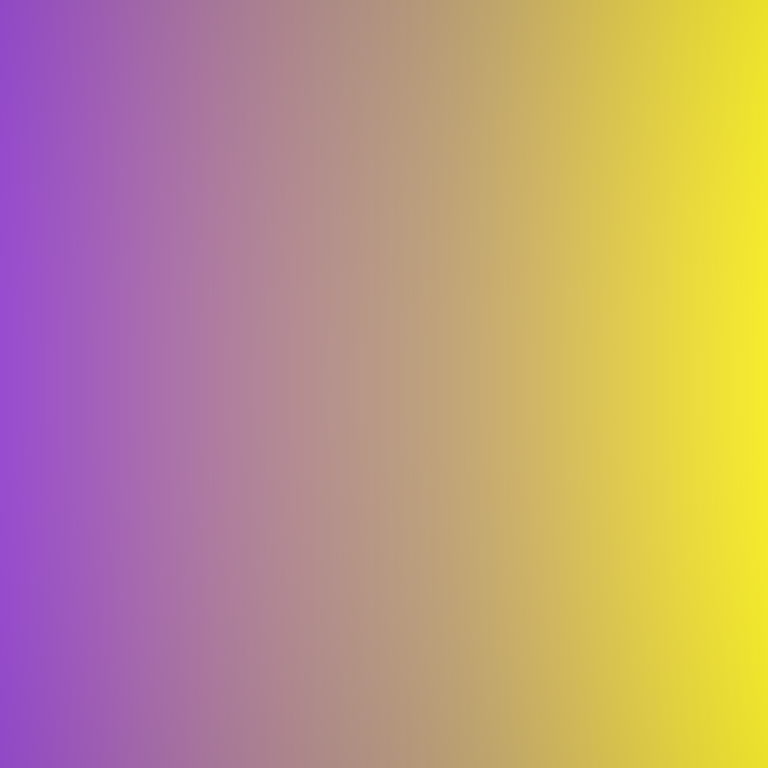
Abstract light effect, smooth gradient from violet to yellow, calm atmosphere, soft glow, no room, no furniture, no objects.